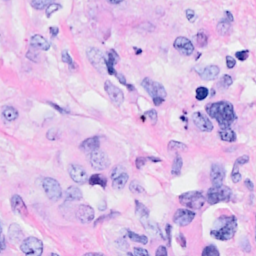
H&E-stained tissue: Breast